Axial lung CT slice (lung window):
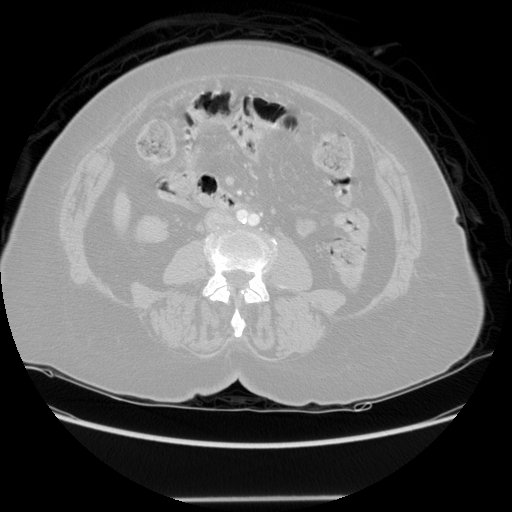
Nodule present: no